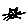
Label: cat